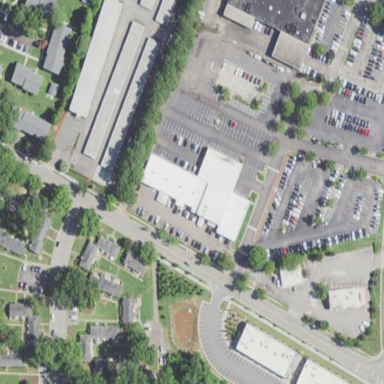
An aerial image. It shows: Commercial building.